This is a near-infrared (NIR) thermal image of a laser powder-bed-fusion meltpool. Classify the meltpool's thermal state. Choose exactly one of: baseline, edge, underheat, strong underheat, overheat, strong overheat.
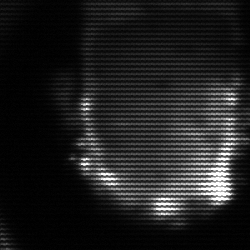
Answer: baseline